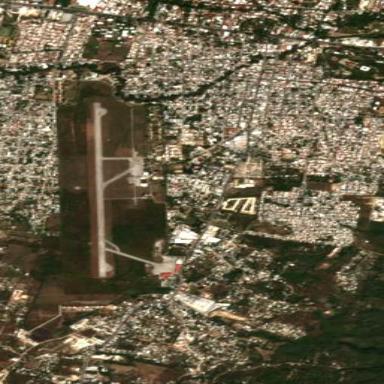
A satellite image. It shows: Military aerodrome categorized under land use as military.